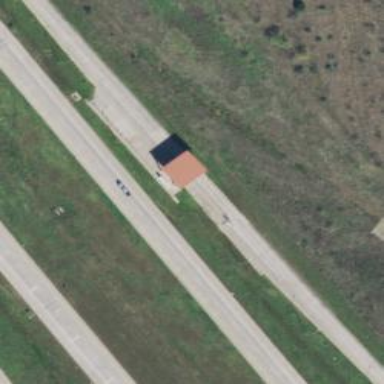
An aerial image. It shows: Toll gantry on the road.